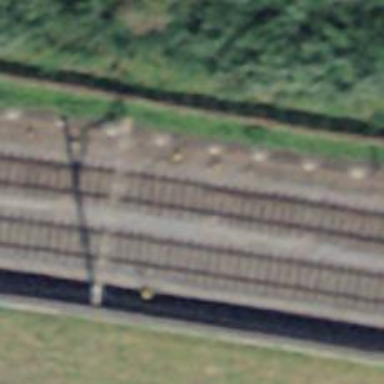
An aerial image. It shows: Railway switch.